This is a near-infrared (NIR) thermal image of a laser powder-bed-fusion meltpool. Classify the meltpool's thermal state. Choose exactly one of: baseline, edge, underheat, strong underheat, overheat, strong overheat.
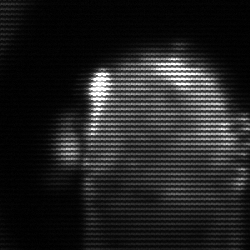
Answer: baseline